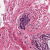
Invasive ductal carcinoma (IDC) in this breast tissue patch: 0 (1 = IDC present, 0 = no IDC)